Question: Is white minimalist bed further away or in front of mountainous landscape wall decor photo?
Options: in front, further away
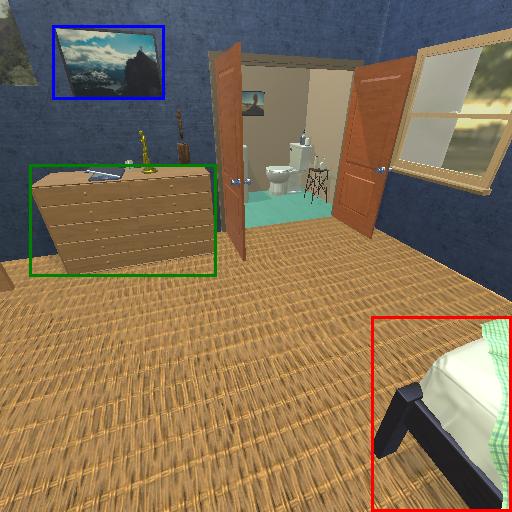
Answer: in front